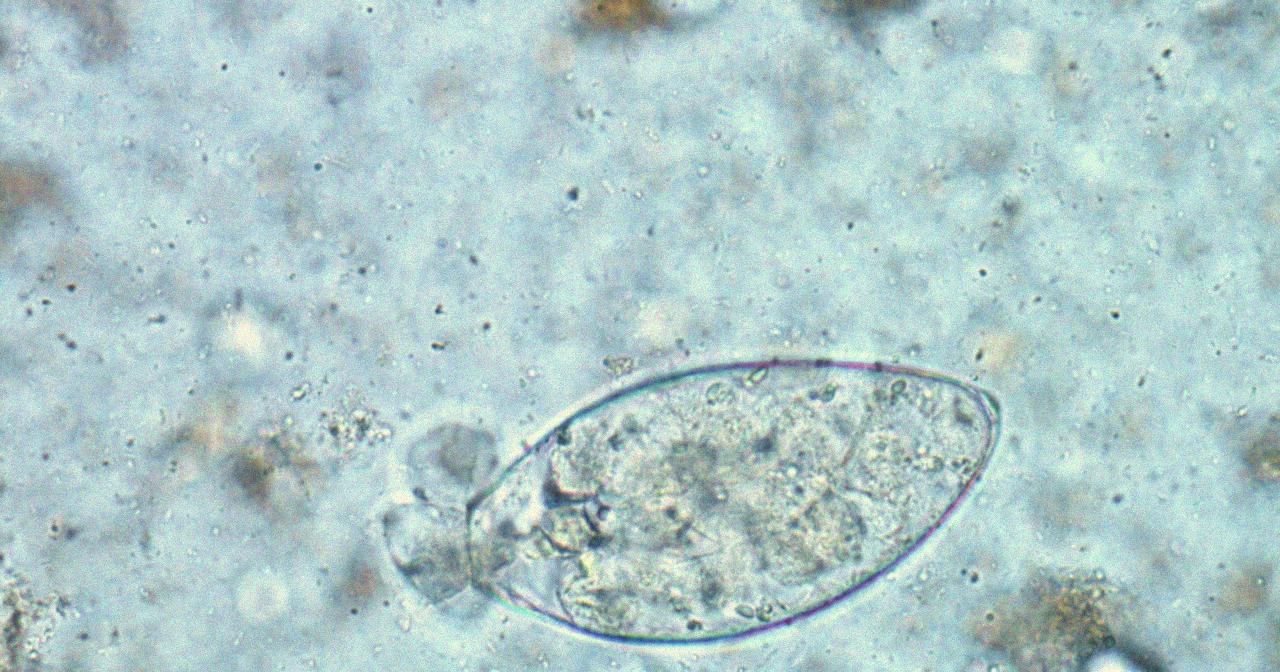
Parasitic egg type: Fasciolopsis buski